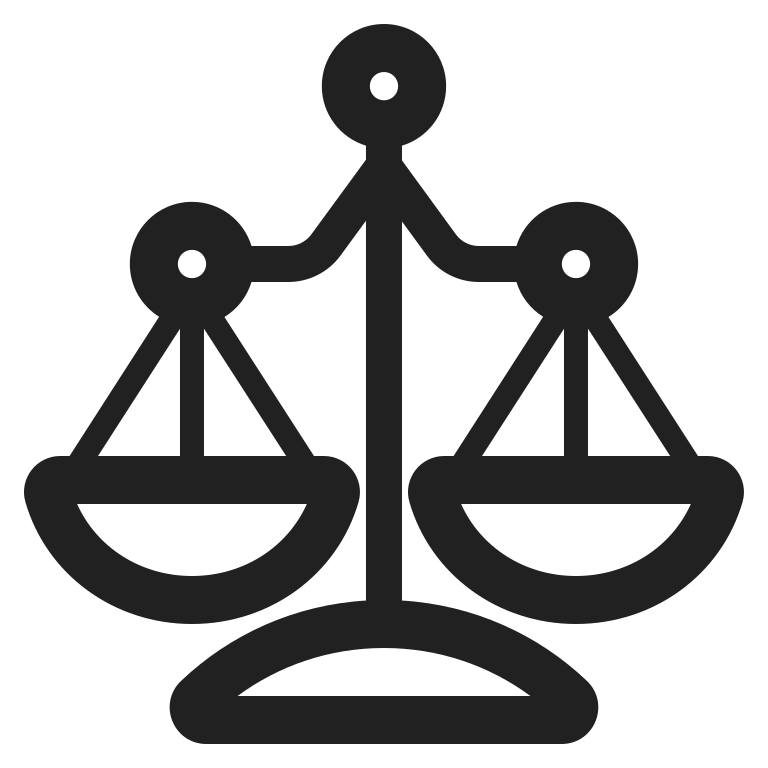
balance scale high contrast